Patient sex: M
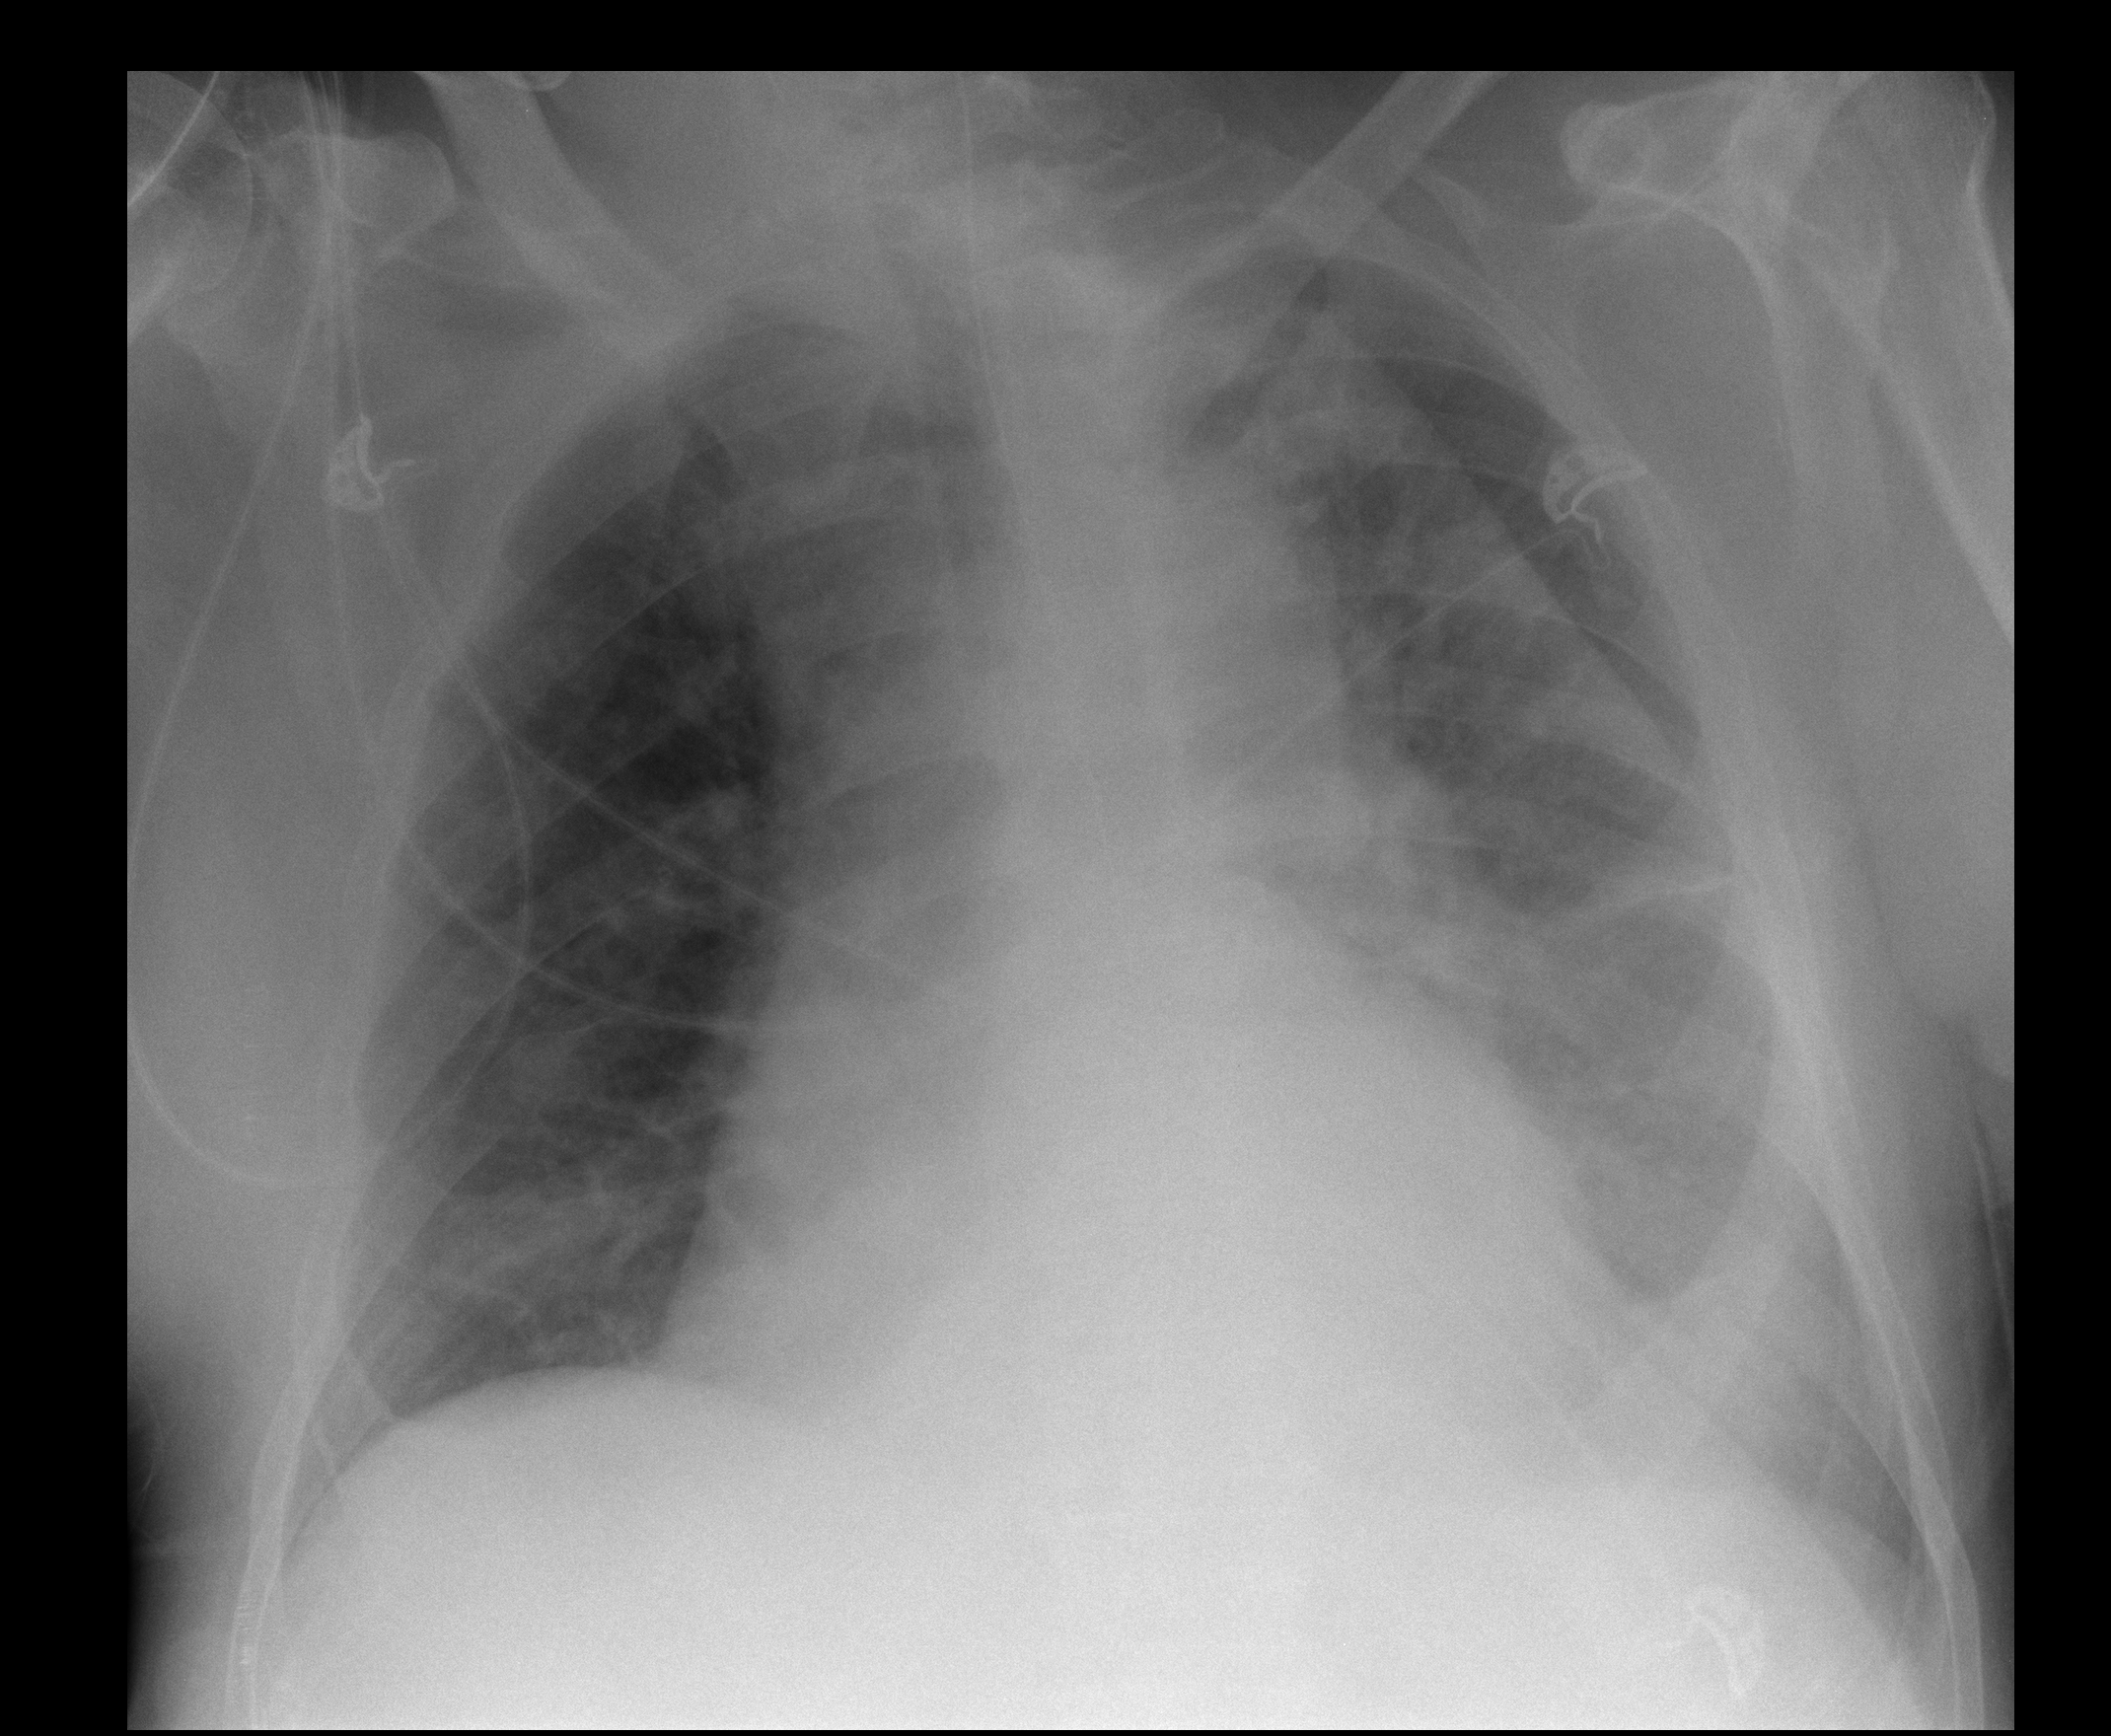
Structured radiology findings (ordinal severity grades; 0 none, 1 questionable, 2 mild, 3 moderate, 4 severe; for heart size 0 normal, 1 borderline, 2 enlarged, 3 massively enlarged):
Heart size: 2
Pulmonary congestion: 2
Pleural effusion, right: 2
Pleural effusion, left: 2
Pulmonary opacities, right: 1
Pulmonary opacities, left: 1
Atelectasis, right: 0
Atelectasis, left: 2